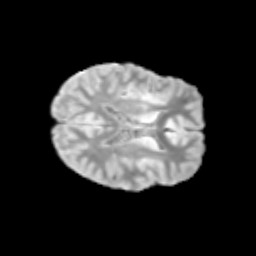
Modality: T2w
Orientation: axial
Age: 10
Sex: male
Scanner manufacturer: siemens
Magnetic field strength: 3 T
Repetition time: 3.8 s
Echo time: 0.07 s